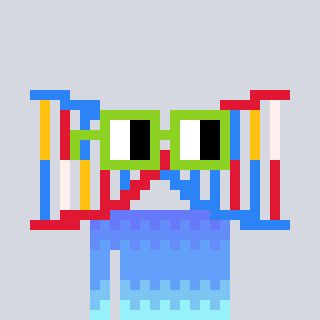
a pixel art character with square light green glasses, a dna-shaped head and a bluegrey-colored body on a cool background